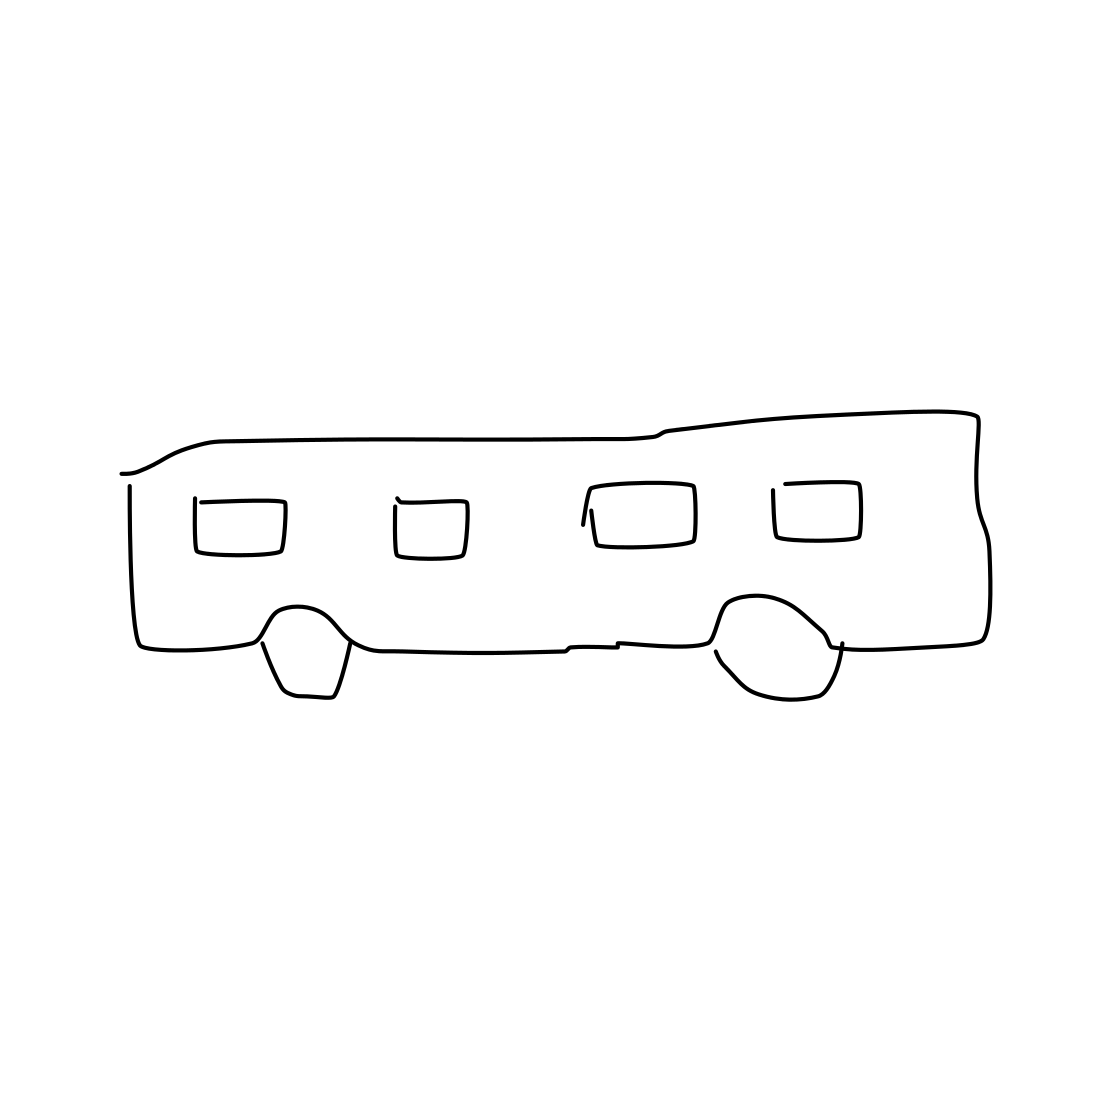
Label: bus